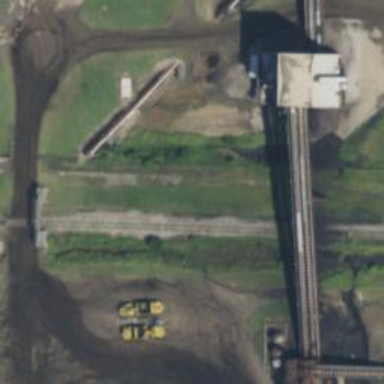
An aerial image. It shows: Railway spur service.